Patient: sex F, age 76
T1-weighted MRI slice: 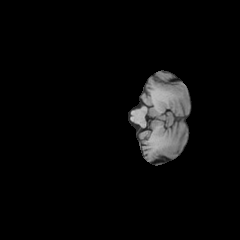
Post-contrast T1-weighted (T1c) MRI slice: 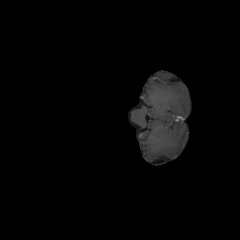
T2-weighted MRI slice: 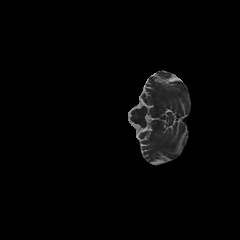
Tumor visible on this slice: no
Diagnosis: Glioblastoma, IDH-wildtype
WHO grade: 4